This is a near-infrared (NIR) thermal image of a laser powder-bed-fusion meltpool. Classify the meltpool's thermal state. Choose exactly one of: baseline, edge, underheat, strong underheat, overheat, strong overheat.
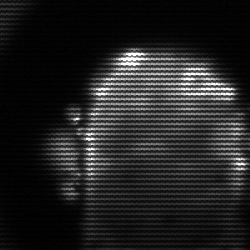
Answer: baseline